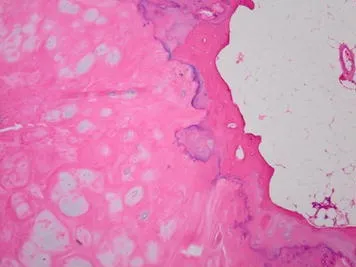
Tumor pathology. Microphotograph of the specimen showed mature trabecular bone and fatty marrow capped by cartilaginous tissue (x100, hematoxylin and eosin).
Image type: pathology (h&e)